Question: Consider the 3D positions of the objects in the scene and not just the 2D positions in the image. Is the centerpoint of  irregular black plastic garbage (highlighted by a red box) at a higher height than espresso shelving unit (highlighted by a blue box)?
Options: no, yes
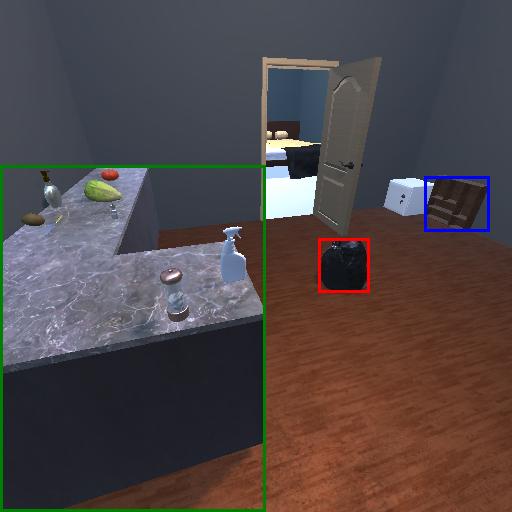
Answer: no